Question: I use map to display a list of photo which is in json format from api.
I don't receive any error , the screens work correctly, but images are not displayed.
if I use simple list as const data, every things is fin, but when I fetch it goes wrong!i dont know if my naming and calling is wrong!
here are some parts of my code:
in screen:
'''
export class Dress extends Component {
constructor(props) {
super(props);
this.state = {
loading: false,
data: [],
error: null,
};
this.arrayholder = [];
}
componentDidMount() {
this.makeRemoteRequest();
}
makeRemoteRequest = () => {
const url = 'https://randomuser.me/api/?&results=5';
this.setState({ loading: true });
fetch(url)
.then((res) => res.json())
.then((res) => {
this.setState({
data: res.results,
error: res.error || null,
loading: false,
});
this.arrayholder = res.results;
})
.catch((error) => {
this.setState({ error, loading: false });
});
};
render() {
return (
...
{this.state.data.map((image, index) => (
<TouchableOpacity
key={index}
style={{
height: GoldenHeight,
width: windowWidth / 3 - 10,
margin: 3,
elevation: 5,
shadowOffset: { width: 1, height: 1 },
shadowColor: "black",
shadowOpacity: 0.36,
shadowRadius: 6.68,
borderRadius: 10,
}}
onPress={() =>
this.props.navigation.navigate("ShowImage", {
url: image.picture.large,
tt: "22",
})
}
>
...
<Image
source={image.picture.large}
style={{
height: "100%",
width: "100%",
borderRadius: 10,
}}
/>
...
);
}
}
'''
and in screen:
'''
....
<Image
source={this.props.route.params.url}
resizeMode="contain"
style={styles.image}
>
...
'''
whene I want to share image link , its ok.
[
how can I fix it??
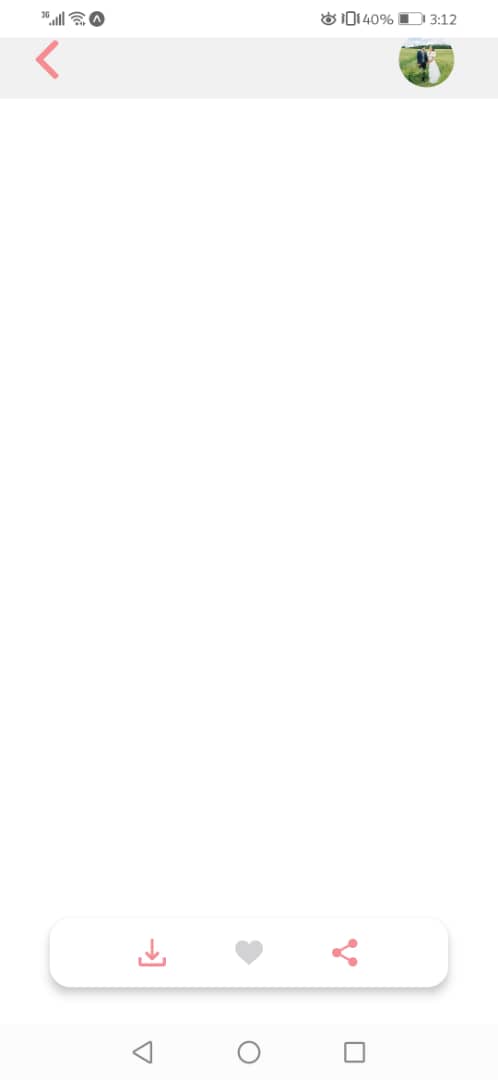
Answer: there was a bit problem ;Image component source should change to :
'''
<Image
source={{uri: image.picture.large}}
'''
'''